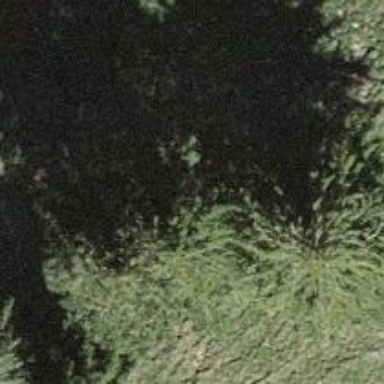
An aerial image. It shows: Evergreen tree with needle-leaved leaves.